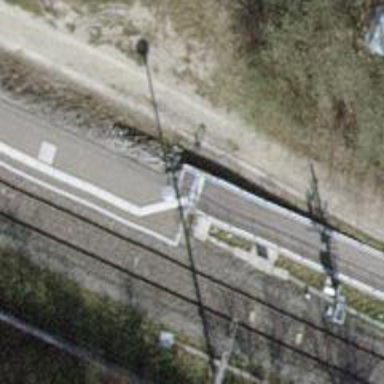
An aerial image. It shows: Platform edge at railway station.